Field crop: tomato
Growth stage: 1
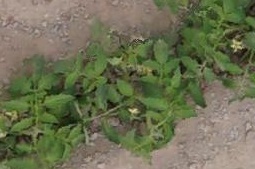
Species: tomato